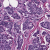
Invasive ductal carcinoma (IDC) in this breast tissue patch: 1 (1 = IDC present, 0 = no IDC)